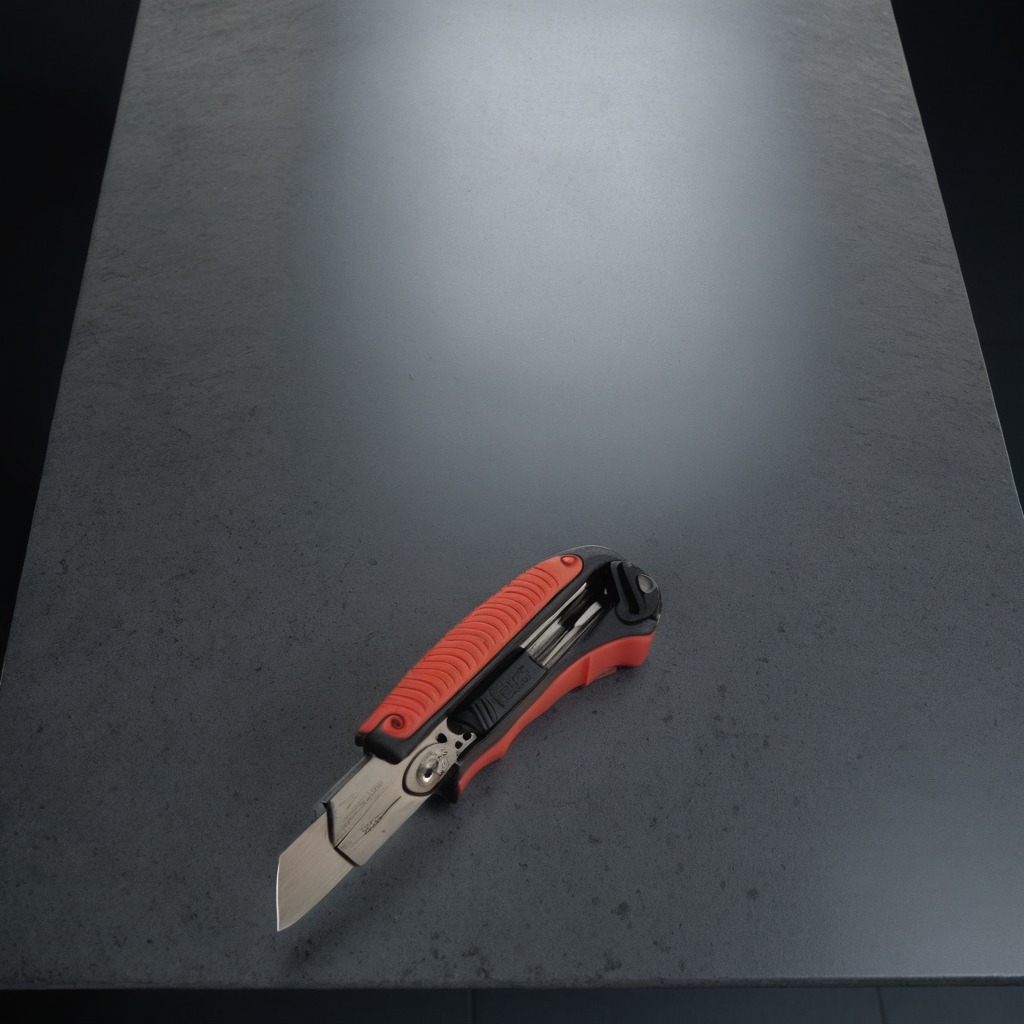
A utility knife lies on a clean granite table inside a workshop at night dim ambient light soft shadows worn but